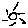
Label: sun